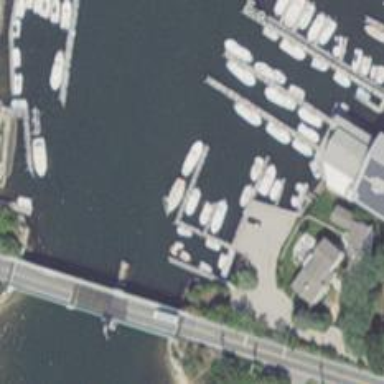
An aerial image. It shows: Man-made pier.